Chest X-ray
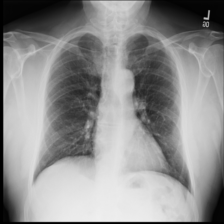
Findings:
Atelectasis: negative
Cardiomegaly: negative
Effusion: negative
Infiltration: negative
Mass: negative
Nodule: negative
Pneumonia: negative
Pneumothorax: negative
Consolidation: negative
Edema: negative
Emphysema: negative
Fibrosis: negative
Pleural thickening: negative
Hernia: negative